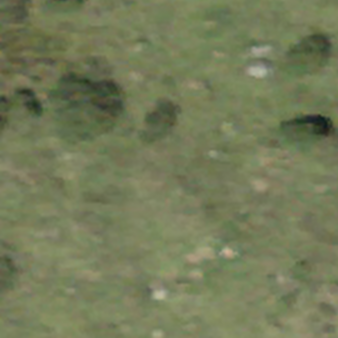
Label: other